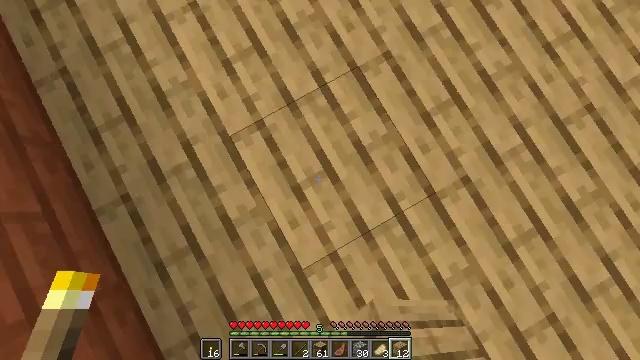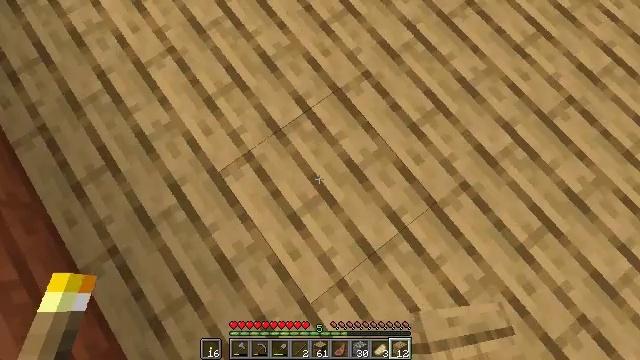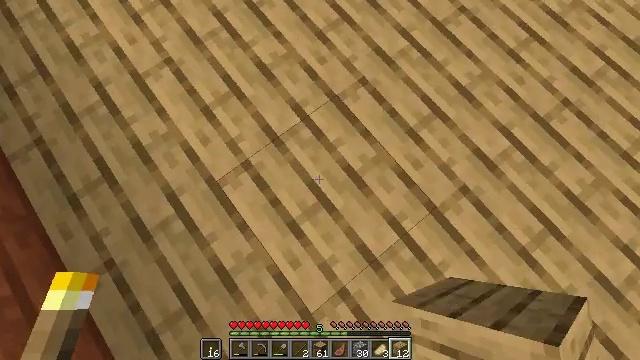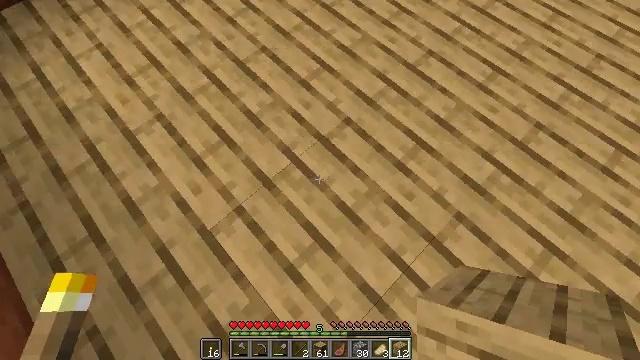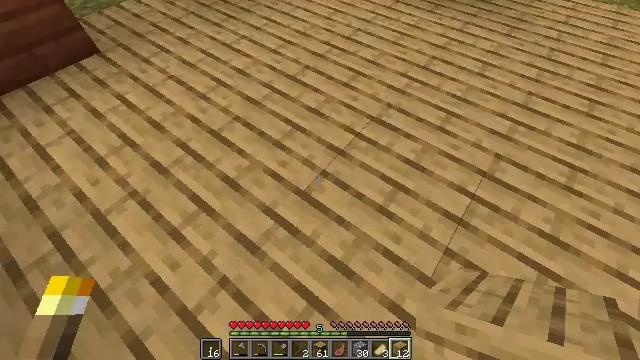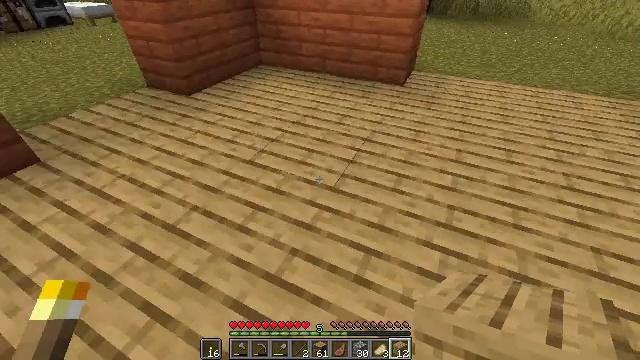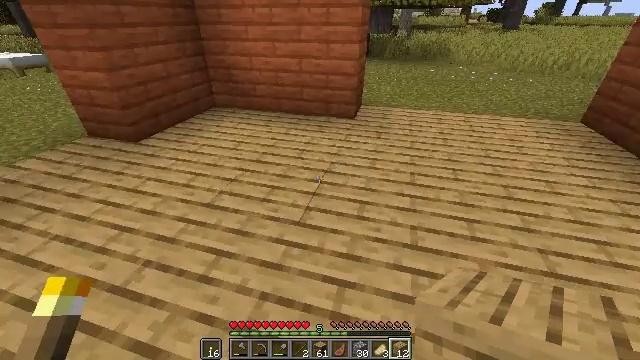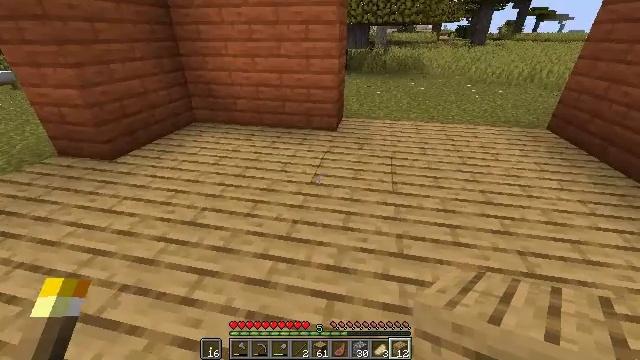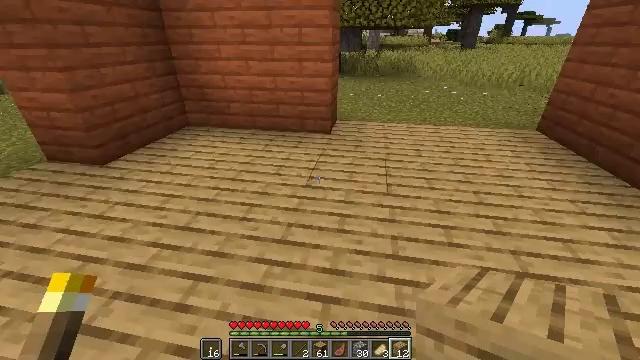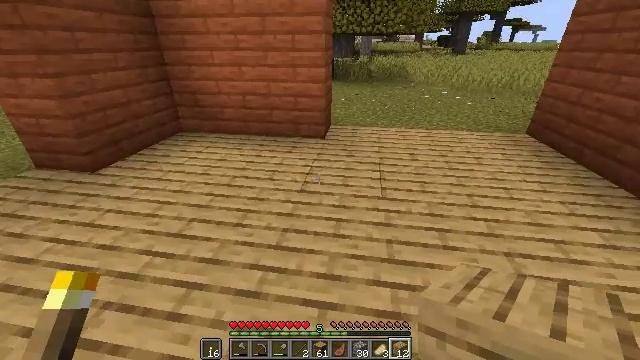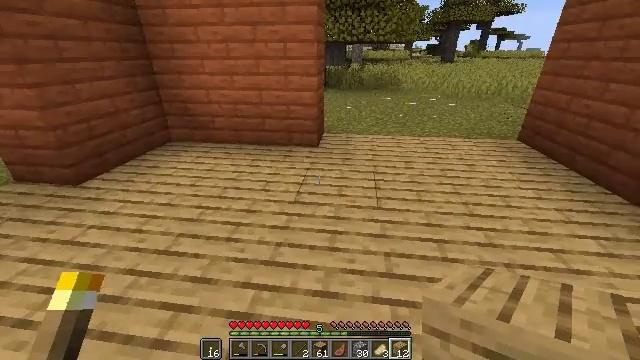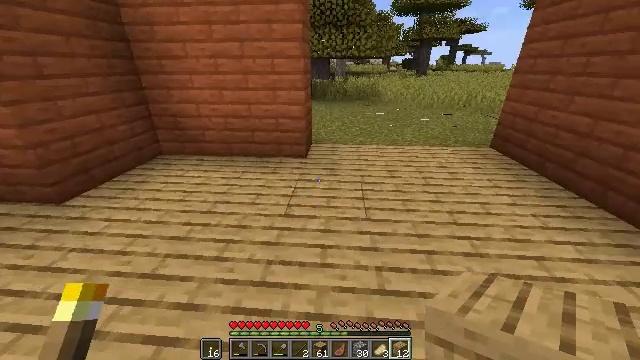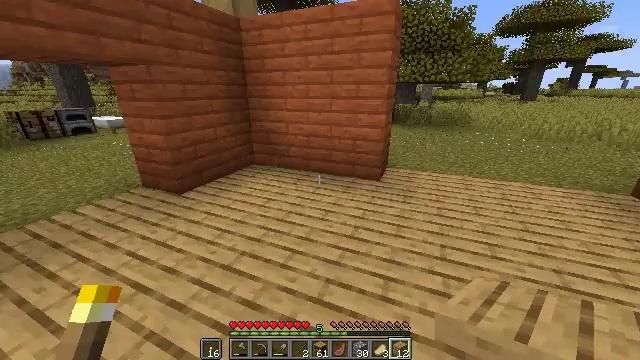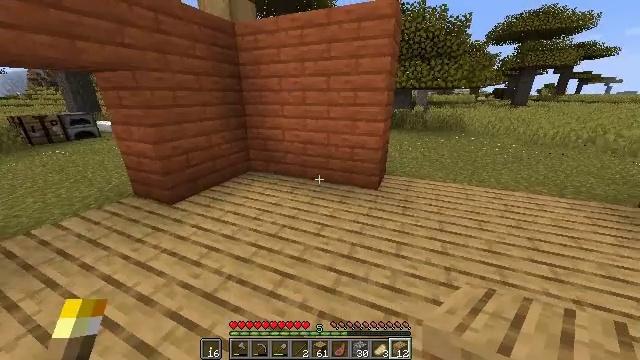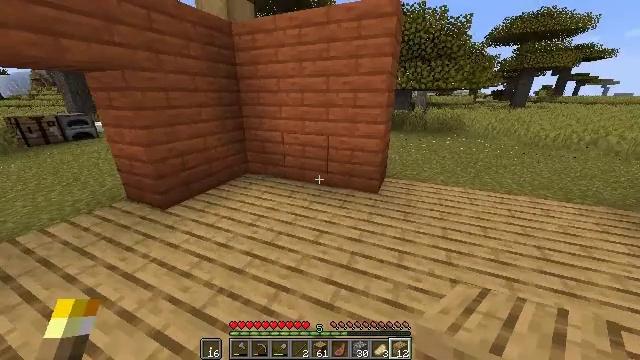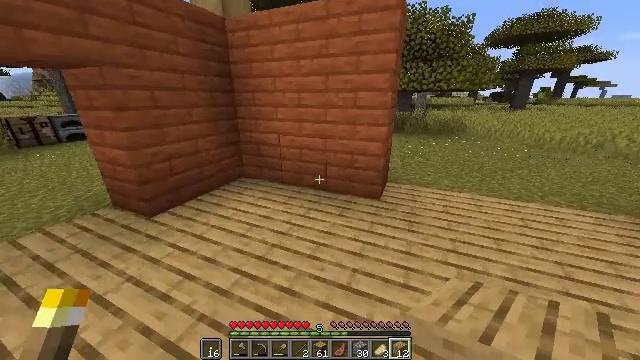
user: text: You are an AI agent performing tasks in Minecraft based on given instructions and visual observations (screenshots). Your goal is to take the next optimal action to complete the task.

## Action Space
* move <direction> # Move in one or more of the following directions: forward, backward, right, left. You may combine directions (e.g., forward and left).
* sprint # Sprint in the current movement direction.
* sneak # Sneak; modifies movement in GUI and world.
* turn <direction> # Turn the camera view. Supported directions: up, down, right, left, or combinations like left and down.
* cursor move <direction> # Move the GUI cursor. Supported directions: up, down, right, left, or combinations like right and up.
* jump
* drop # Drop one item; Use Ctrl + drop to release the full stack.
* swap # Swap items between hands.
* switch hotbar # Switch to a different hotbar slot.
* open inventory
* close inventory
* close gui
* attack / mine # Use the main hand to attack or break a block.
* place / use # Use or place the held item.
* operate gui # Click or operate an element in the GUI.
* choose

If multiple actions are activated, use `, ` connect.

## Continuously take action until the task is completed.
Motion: motion action
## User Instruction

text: Craft the acacia door in the crafting table with planks.
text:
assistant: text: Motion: turn right and up
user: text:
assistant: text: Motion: turn right and up
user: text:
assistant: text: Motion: turn right and up
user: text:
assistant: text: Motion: turn right and up
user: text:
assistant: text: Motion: turn right and up
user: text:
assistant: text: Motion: turn right and up
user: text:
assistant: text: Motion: turn right and up
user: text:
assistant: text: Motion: turn right
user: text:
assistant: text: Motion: turn right and up
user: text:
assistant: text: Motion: move forward, sprint, turn right and up
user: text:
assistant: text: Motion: move forward, sprint, turn right
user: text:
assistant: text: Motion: move forward, sprint, turn left and up
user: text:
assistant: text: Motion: move forward, sprint
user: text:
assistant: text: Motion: move forward, sprint
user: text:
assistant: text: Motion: move forward, sprint
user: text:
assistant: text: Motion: move forward and move right, sprint
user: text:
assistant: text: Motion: move forward and move right, sprint
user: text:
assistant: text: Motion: move forward and move right, sprint, turn left
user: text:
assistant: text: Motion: move forward and move right, sprint, turn left and up
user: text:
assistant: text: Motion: move forward, turn left
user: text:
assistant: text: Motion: turn left and up
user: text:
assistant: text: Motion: turn left and up
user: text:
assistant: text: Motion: turn left and up
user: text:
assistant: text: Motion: turn left and up
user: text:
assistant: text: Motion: turn left and up
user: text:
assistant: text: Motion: turn left and up
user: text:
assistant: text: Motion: no_op
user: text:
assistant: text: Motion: move forward
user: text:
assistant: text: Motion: move forward, sprint
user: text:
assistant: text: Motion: move forward, sprint